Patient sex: F
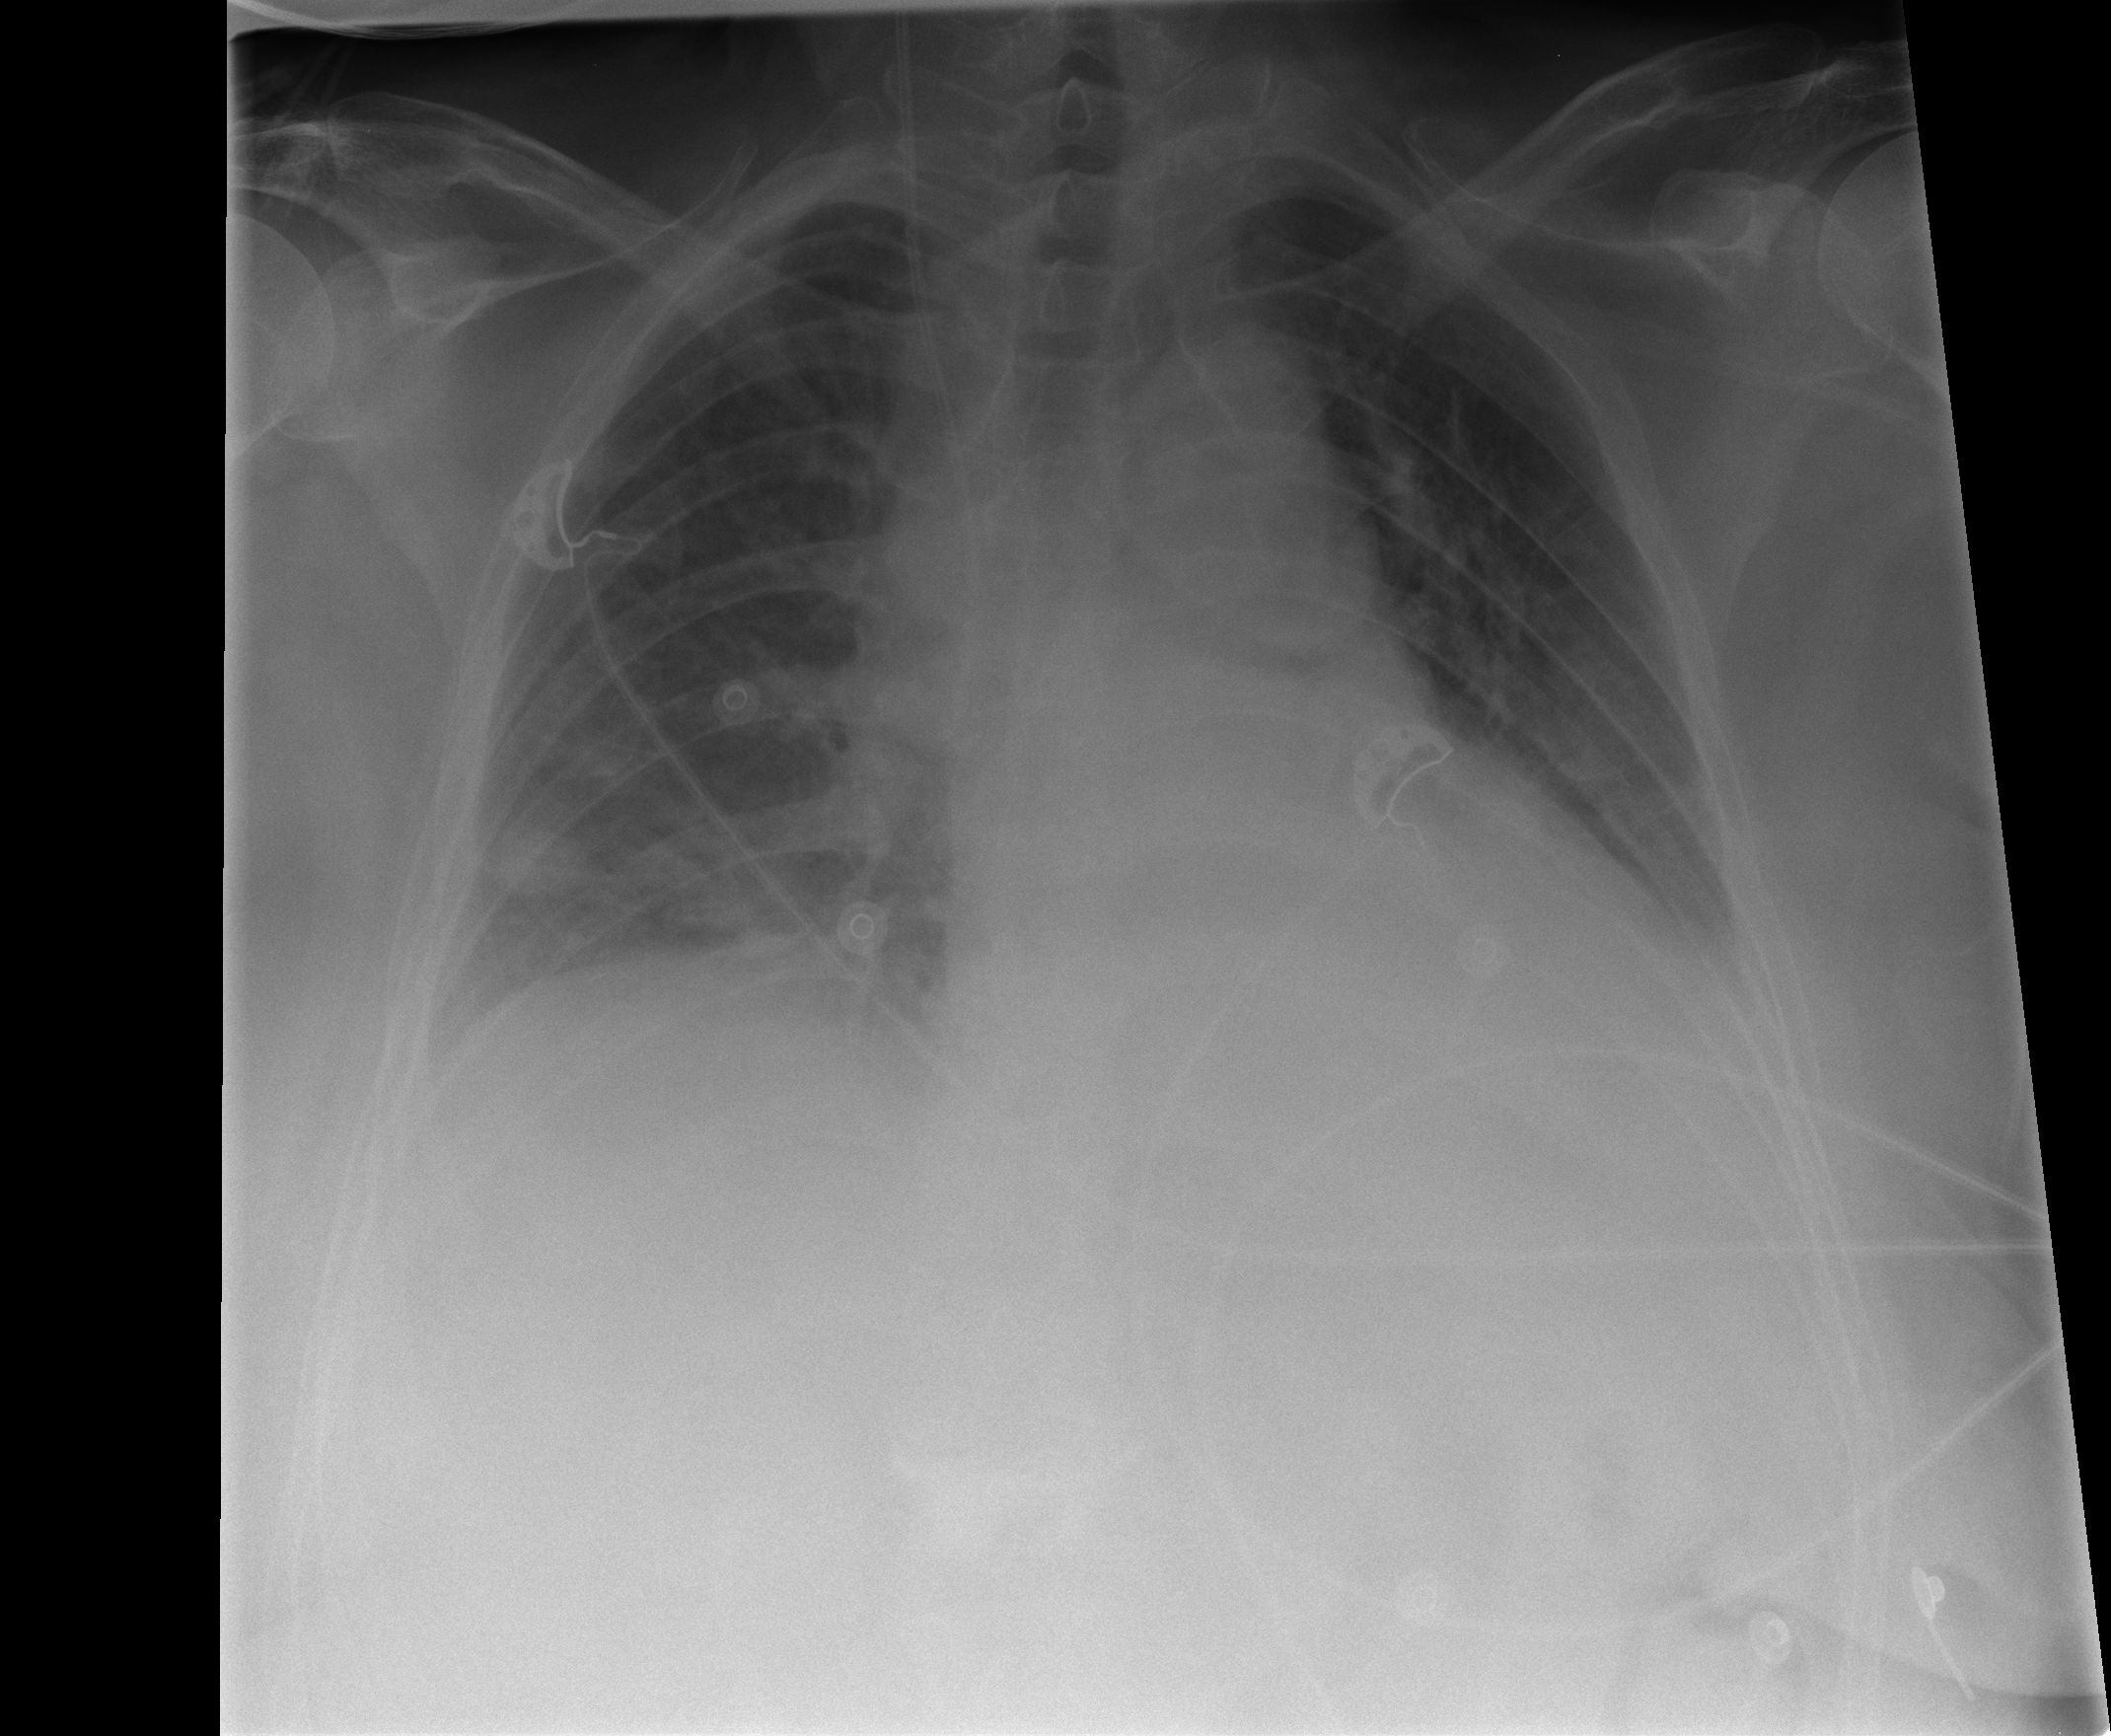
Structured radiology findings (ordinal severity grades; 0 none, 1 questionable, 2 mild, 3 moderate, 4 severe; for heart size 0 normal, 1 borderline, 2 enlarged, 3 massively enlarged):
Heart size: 0
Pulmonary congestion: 0
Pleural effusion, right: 2
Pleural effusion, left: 1
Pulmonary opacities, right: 0
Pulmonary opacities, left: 0
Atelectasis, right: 2
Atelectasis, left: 1